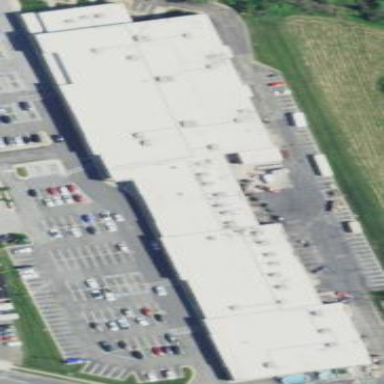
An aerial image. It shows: Retail building.